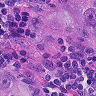
Metastatic tissue present: yes